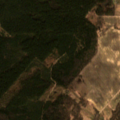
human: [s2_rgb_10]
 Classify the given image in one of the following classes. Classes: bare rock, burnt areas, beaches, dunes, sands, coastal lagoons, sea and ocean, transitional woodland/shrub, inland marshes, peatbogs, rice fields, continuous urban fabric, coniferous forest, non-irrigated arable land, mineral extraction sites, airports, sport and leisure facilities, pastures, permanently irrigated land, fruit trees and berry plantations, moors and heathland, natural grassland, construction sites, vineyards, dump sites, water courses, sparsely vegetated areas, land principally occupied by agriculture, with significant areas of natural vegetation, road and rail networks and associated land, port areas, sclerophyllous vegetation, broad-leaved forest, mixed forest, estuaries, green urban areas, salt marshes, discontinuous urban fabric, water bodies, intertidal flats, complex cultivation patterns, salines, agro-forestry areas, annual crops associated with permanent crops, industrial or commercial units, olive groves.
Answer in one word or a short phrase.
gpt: non-irrigated arable land, complex cultivation patterns, broad-leaved forest, coniferous forest, mixed forest, transitional woodland/shrub